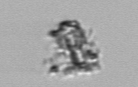
Label: detritus